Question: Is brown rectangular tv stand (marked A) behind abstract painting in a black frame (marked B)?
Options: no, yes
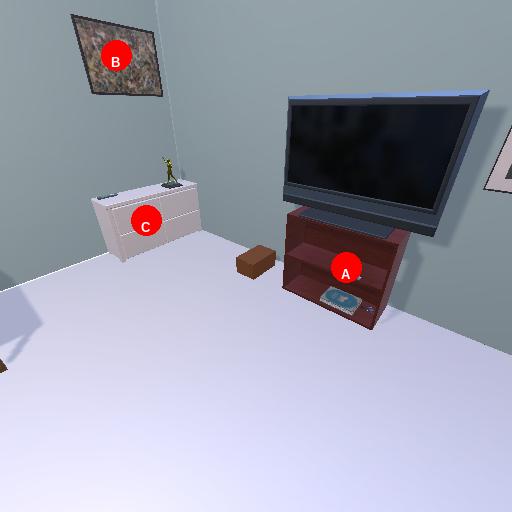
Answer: no